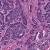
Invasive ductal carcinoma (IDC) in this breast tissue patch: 1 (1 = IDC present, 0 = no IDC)